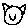
Label: cat